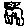
Label: cat